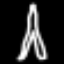
Label: The Eiffel Tower